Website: home-depot
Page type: customer-info-address
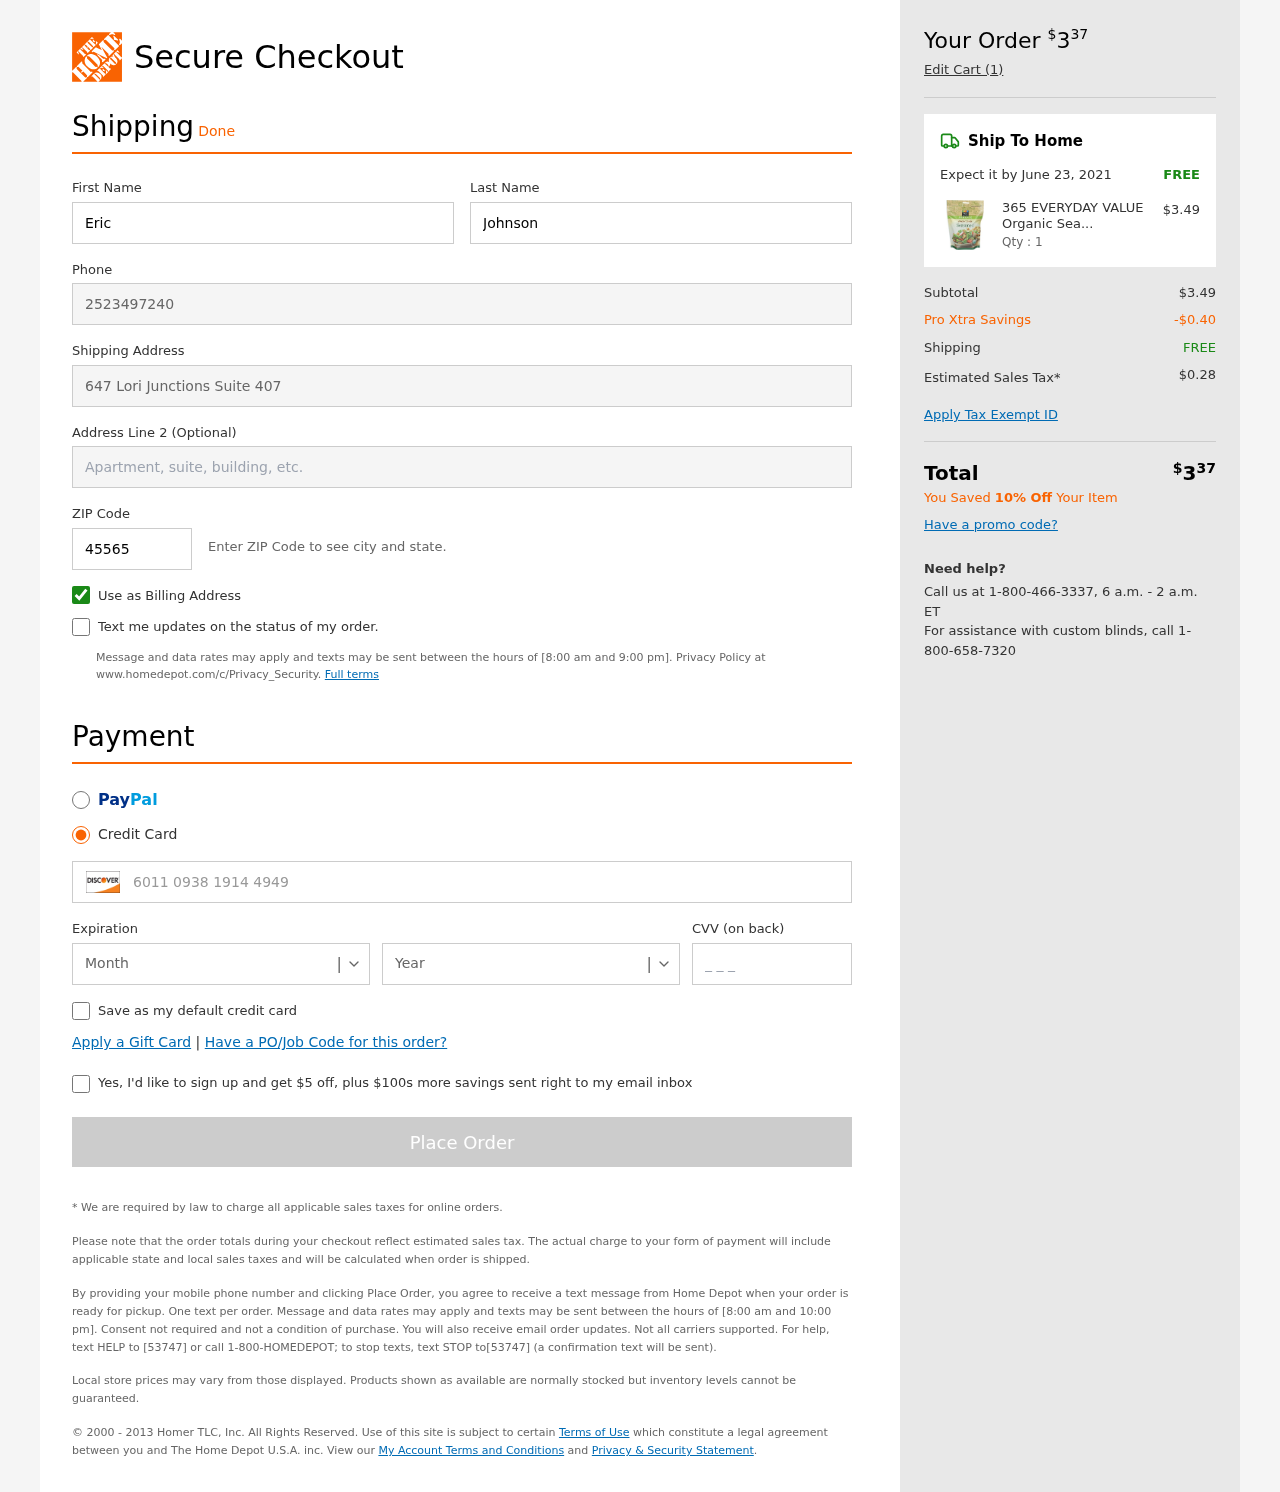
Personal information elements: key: PII_CARD_CVV
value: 576
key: PII_CARD_EXPIRY_MONTH
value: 06
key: PII_CARD_EXPIRY_YEAR
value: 29
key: PII_CARD_NUMBER
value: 6011 0938 1914 4949
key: PII_FIRSTNAME
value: Eric
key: PII_LASTNAME
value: Johnson
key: PII_PHONE
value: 2523497240
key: PII_POSTCODE
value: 45565
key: PII_STREET
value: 647 Lori Junctions Suite 407
Product elements: key: PRODUCT1_NAME
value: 365 EVERYDAY VALUE Organic Seasoned Croutons, 4.5 OZ
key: PRODUCT1_PRICE
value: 3.49
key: PRODUCT1_QUANTITY
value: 1
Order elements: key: ORDER_TOTAL
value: $337
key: ORDER_NUM_ITEMS
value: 1
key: ORDER_DELIVERY_DATE
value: June 23, 2021
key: ORDER_SHIPPING_COST
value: FREE
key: ORDER_SUBTOTAL
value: $3.49
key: ORDER_DISCOUNT
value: -$0.40
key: ORDER_SHIPPING_COST2
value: FREE
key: ORDER_TAX
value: $0.28
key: ORDER_TOTAL2
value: $337
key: ORDER_SAVINGS_MESSAGE
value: You Saved 10% Off Your Item